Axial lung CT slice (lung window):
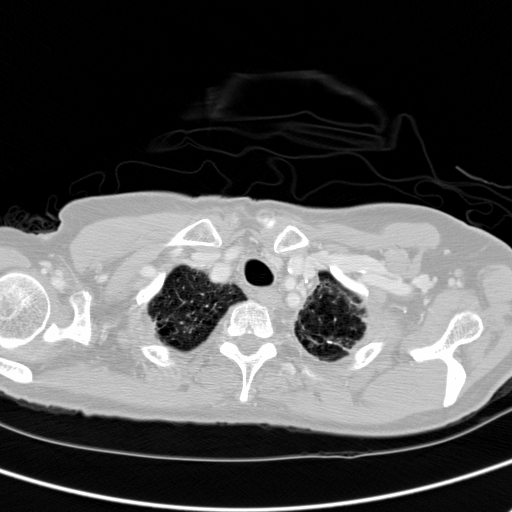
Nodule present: no